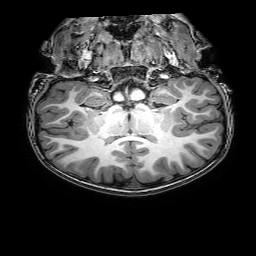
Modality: T1w
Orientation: sagittal
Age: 5
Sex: male
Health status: healthy